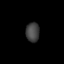
Tissue: lung
Cell type: Endothelial cells
Senescence score: 0.5807
Nuclear area (px): 258
Mean DAPI intensity: 65.686